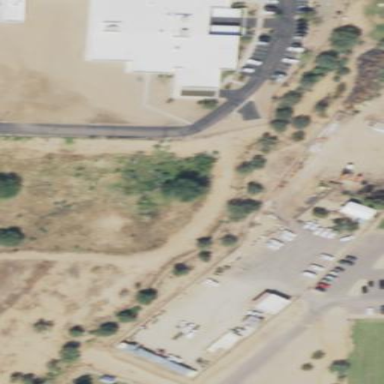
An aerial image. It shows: Chain link fence.